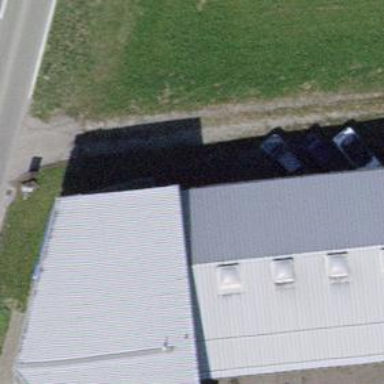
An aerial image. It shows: Commercial building.